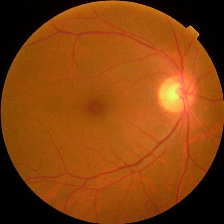
Diabetic retinopathy grade: No DR